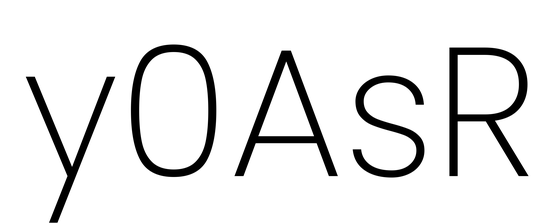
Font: Poppins-ExtraLight